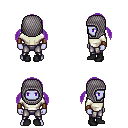
a pixel art fantasy rpg character, male body template, dark elf, purple skin, white long-sleeve shirt, metal pants, purple twin-tailed hairstyle, chain hood, leather bracers, black shoes, four views (front, back, left, right), 2x2 character sprite sheet, small pixel art, hard edges, no anti-aliasing